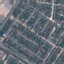
Land use / land cover: Residential